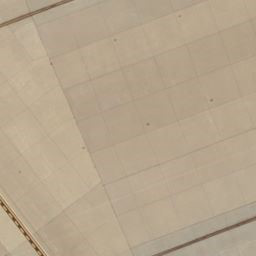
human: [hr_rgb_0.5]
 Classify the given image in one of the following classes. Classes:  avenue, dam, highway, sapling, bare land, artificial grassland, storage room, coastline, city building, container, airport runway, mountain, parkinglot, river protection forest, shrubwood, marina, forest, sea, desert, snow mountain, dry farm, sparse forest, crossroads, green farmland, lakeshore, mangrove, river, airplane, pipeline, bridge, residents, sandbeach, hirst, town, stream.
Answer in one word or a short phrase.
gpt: airport runway